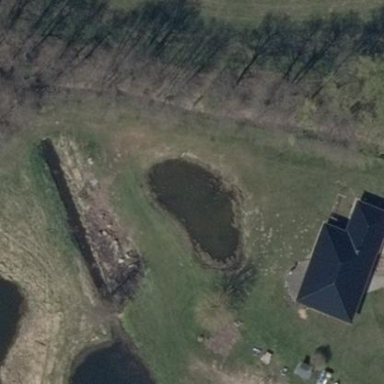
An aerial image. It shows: Pond with natural water.